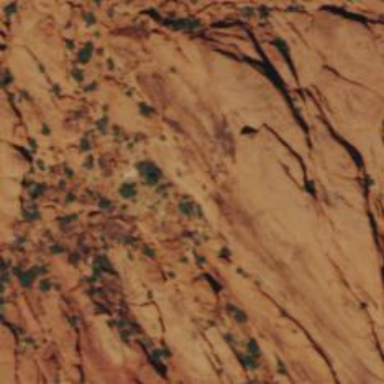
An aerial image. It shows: Climbing crag.